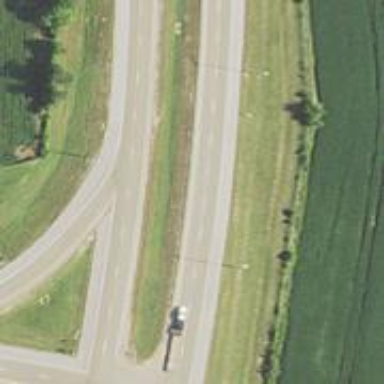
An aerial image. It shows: Trunk highway.